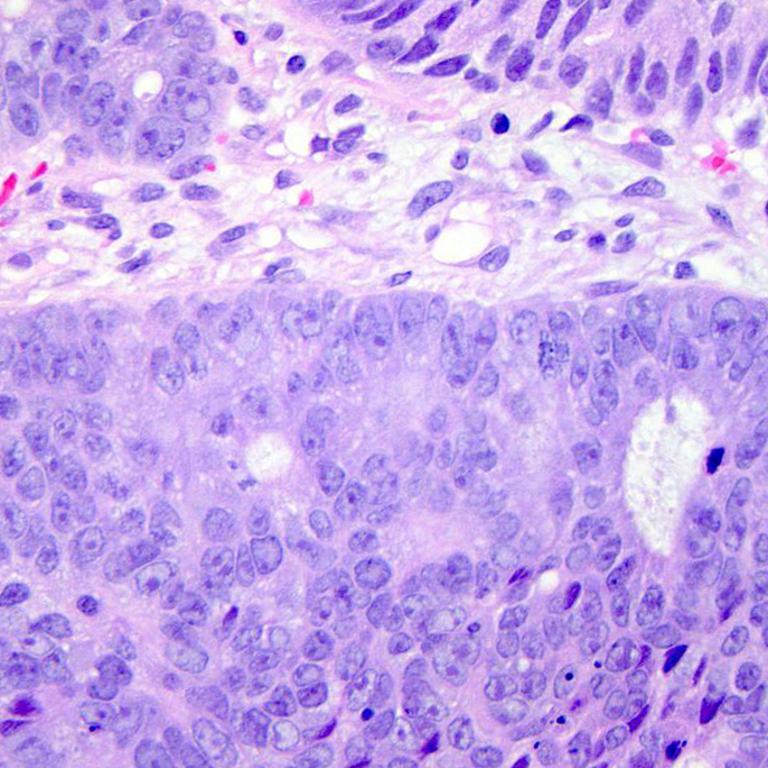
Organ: colon
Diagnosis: adenocarcinomas